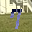
Label: 7